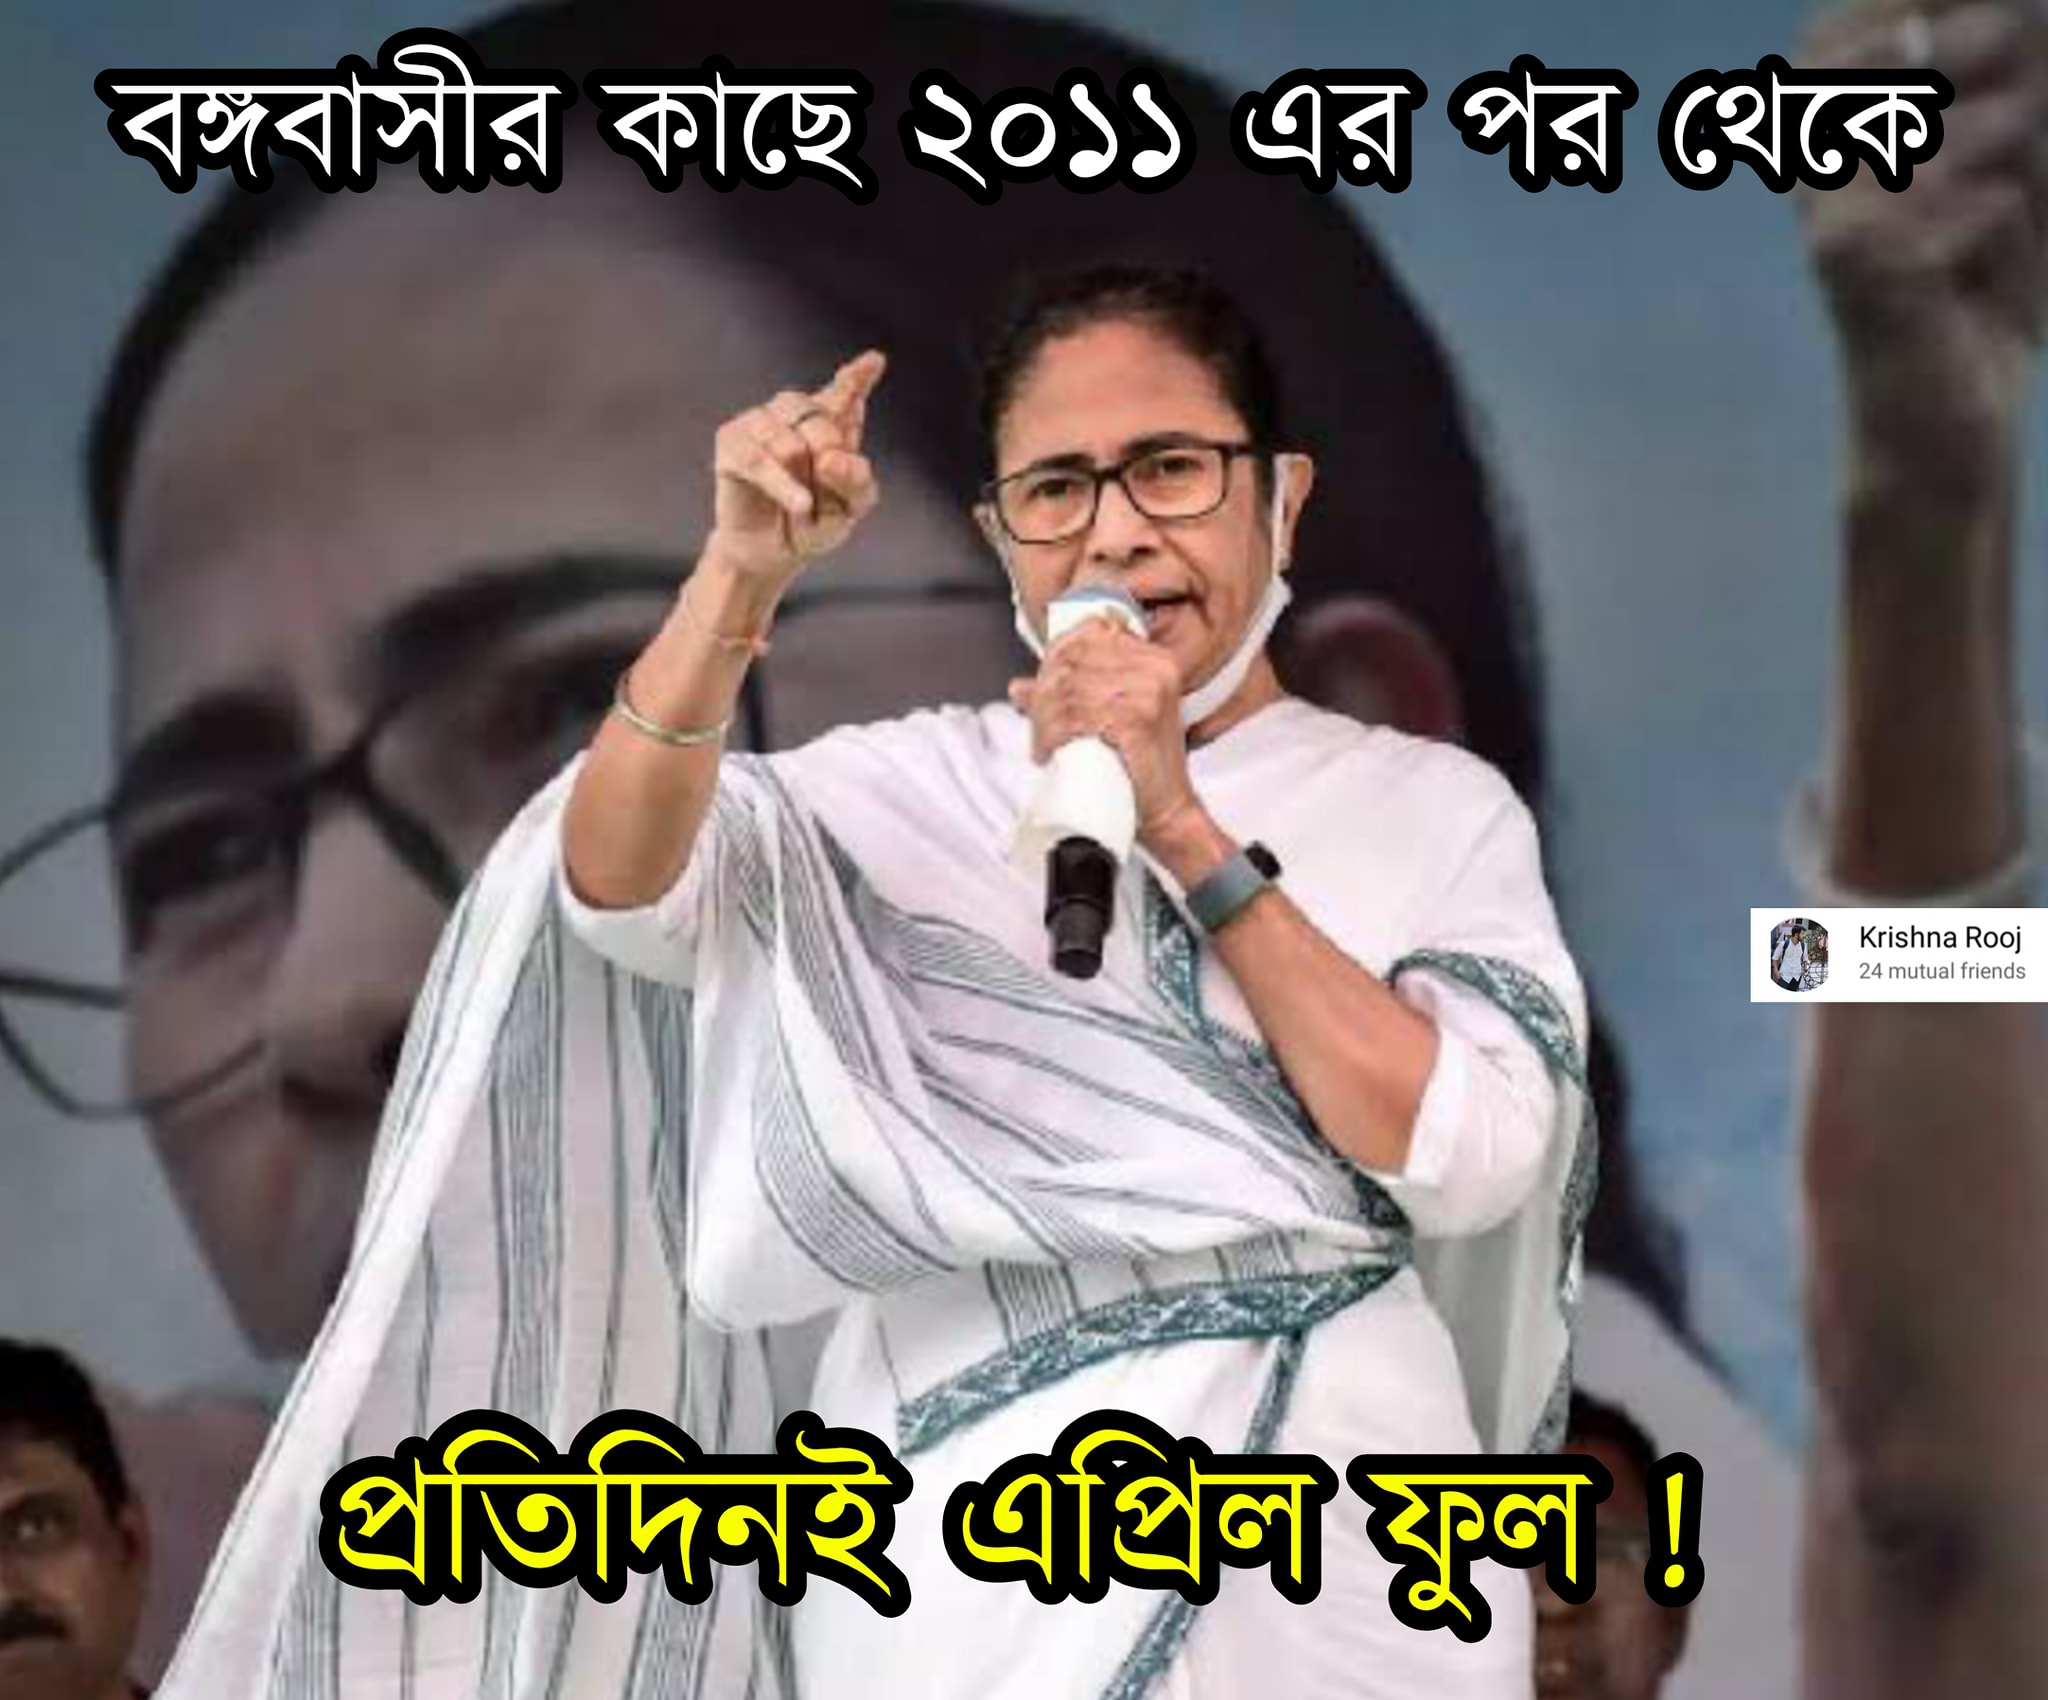
Text: বঙ্গবাসীর কাছে ২০১১ এর পর থেকে প্রতিদিনই এপ্রিল ফুল
Label: Non Hate